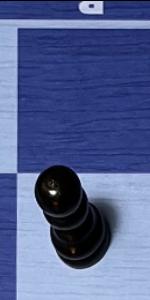
Label: Pawn_Black